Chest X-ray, PA view. Patient: 40 years old, sex M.
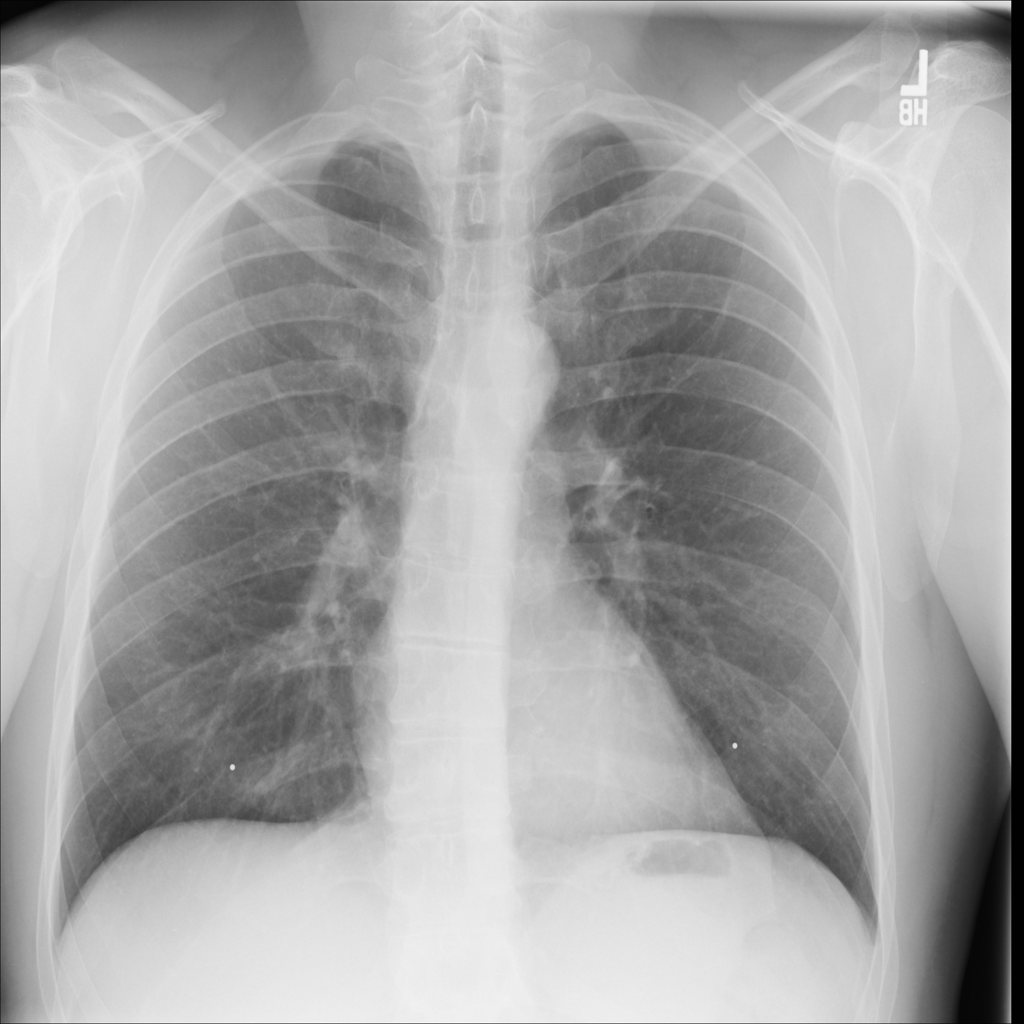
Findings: No Finding